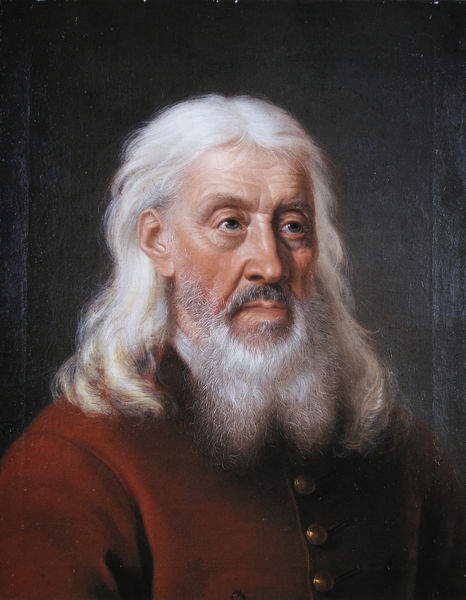
Titel: Bildnis Nicolaus Martin, genannt "Fressmüller"
Künstler: Carl Heinrich Brand
Standort: Mainz
Institution: Landesmuseum
Schlagwörter: blau, dunkel, gemälde, kopf, mann, schatten, weiß, braun, grau, haar, hintergrund, holz, licht, mund, nase, ohr, profil, schwarz, stirn, blick, rot, alt, bart, jacke, wand, augen, falten, gesicht, inkarnat, kragen, lang, rahmen, vollbart, ärmel, bildnis, herr, portrait, porträt, öl, gewand, gold, haare, lange haare, mantel, brustbild, kinn, knopf, lippe, lippen, locke, locken, mittelscheitel, scheitel, schulter, wangen, alter mann, russland, ausdruck, schnurbart, dichter, ernst, glanz, metall, knöpfe, jackett, knopfleiste, selbstporträt, foto, knochen, belichtung, alter, greis, wei0, selbstbildnis, stirnfalten, bildniss, wangenknochen, kraus, portät, aufmerksam, gelehrter, russe, weise, gewellt, tafelbild, details, selstporträt, weißes haar, kacke, klug, weiße haare, rote jacke, blck, langes haar, brustporträt, goldknöpfe, weißhaarig, messingknöpfe, perträt, russed, weißer bart